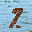
Label: 7